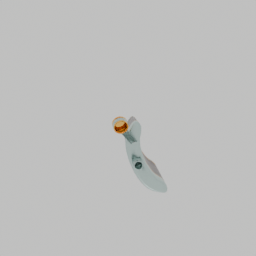
Label: tools